Question: I have an issue with 'ListBoxItem's. I am trying to make all controls in the 'ListBoxItem' select it as well, so clicking on a 'TextBox', 'Label', etc will select the 'ListBoxItem'. Pretty simple so far.
I am also changing the 'ListBoxItem' Template to change the selection visualization from highlighting the background to just drawing a border. Also pretty simple.
The combination of these two, however, seems to cause some really irritating issues with 'MouseDown' and 'PreviewMouseDown', specifically in my case regarding 'Label's in a 'Grid', where one creates a "void" occupied by 'Grid' space.
Using snoop, I can see the 'PreviewMouseDown' event stopping at the 'ScrollViewer' inside the 'ListBox', and not going all the way to the 'ListBoxItem'.

XAML:
'''
<Window x:Class="ListBoxClickThroughTest.MainWindow"
xmlns="http://schemas.microsoft.com/winfx/2006/xaml/presentation"
xmlns:x="http://schemas.microsoft.com/winfx/2006/xaml"
Title="MainWindow"
Width="525"
Height="350">
<Grid>
<ListBox ItemsSource="{Binding Items}"
SelectionMode="Single">
<ListBox.ItemTemplate>
<DataTemplate>
<Grid>
<Grid.ColumnDefinitions>
<ColumnDefinition Width="Auto" />
<ColumnDefinition Width="*" />
</Grid.ColumnDefinitions>
<Grid.RowDefinitions>
<RowDefinition />
<RowDefinition />
</Grid.RowDefinitions>
<Label Name="VerySuperLongLabel"
Grid.Row="0"
Grid.Column="0"
HorizontalAlignment="Left"
Content="VerySuperLongLabel"
Padding="0" />
<TextBox Name="Textbox1"
Grid.Row="0"
Grid.Column="1"
HorizontalAlignment="Stretch"
HorizontalContentAlignment="Right"
Text="Textbox1 Text" />
<Label Name="ShortLabel"
Grid.Row="1"
Grid.Column="0"
HorizontalAlignment="Left"
Content="ShortLabel"
Padding="0" />
<TextBox Name="Textbox2"
Grid.Row="1"
Grid.Column="1"
HorizontalAlignment="Stretch"
HorizontalContentAlignment="Right"
Text="Textbox2 Text" />
</Grid>
</DataTemplate>
</ListBox.ItemTemplate>
<ListBox.ItemContainerStyle>
<Style TargetType="{x:Type ListBoxItem}">
<EventSetter Event="PreviewMouseDown"
Handler="ListBoxItem_PreviewMouseDown" />
<EventSetter Event="MouseDown"
Handler="ListBoxItem_PreviewMouseDown" />
<Setter Property="HorizontalContentAlignment" Value="Stretch" />
<Setter Property="Template">
<Setter.Value>
<ControlTemplate TargetType="{x:Type ListBoxItem}">
<Border x:Name="Bd"
BorderThickness="1">
<ContentPresenter />
</Border>
<ControlTemplate.Triggers>
<Trigger Property="IsSelected" Value="true">
<Setter TargetName="Bd" Property="BorderBrush" Value="Gray" />
</Trigger>
</ControlTemplate.Triggers>
</ControlTemplate>
</Setter.Value>
</Setter>
</Style>
</ListBox.ItemContainerStyle>
</ListBox>
</Grid>
</Window>
'''
Code-behind:
'''
using System.Collections.Generic;
using System.Windows;
using System.Windows.Controls;
using System.Windows.Input;
namespace ListBoxClickThroughTest
{
/// <summary>
/// Interaction logic for MainWindow.xaml
/// </summary>
public partial class MainWindow : Window
{
public MainWindow()
{
Items = new List<string>() { "1", "2" };
InitializeComponent();
DataContext = this;
}
public List<string> Items { get; set; }
private void ListBoxItem_PreviewMouseDown(object sender, MouseButtonEventArgs e)
{
var listBoxItem = (ListBoxItem)sender;
listBoxItem.IsSelected = true;
}
}
}
'''
However, if I remove the 'Template' setter, all is well. Is there some magic in the template I'm missing? I tried renaming the border to "Bd" as that was what the default template border was named, but no luck. Any ideas?
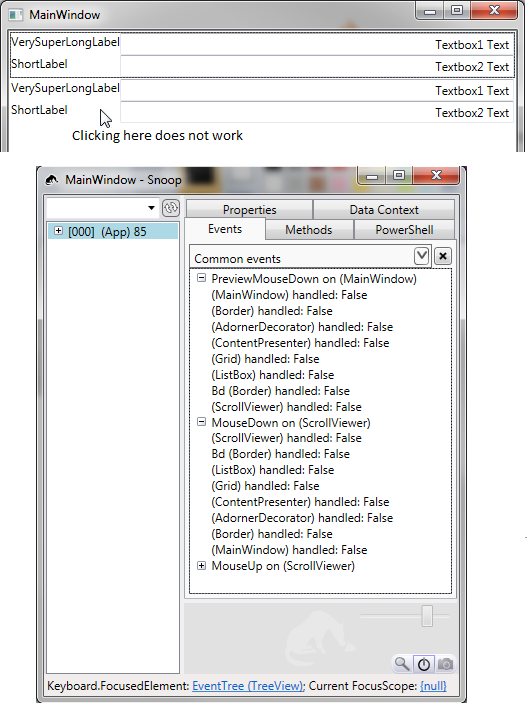
Answer: If you change the horizontal alignment of the labels from "Left" to "Stretch" this will fix the problem and keep the visual formatting the same.
Mousedown events only work in areas where elements exist. By having the labels at a "left" horizontal alignment, you are creating the "void" you mentioned, where no element exists at that level that can be clicked. To visually see the difference, try temporarily setting the background property of the label elements that are giving you problems, and you'll see the element doesn't extend all the way to the textbox.